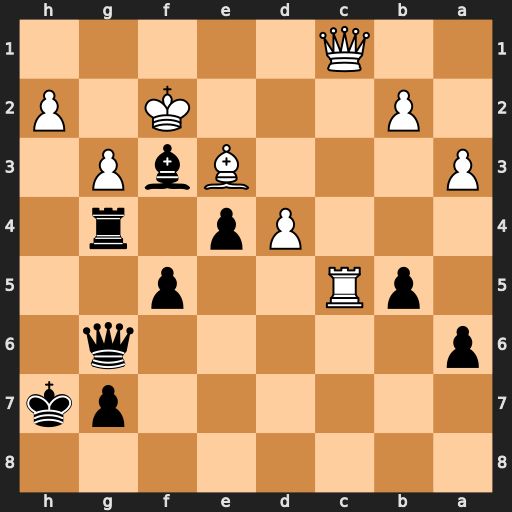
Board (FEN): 8/6pk/p5q1/1pR2p2/3Pp1r1/P3BbP1/1P3K1P/2Q5
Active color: b
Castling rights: -
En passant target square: -
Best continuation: Rh4 Qg1 f4 Bxf4 Rxf4 gxf4 e3+ Kxf3 Qxg1